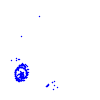
Particle: pion